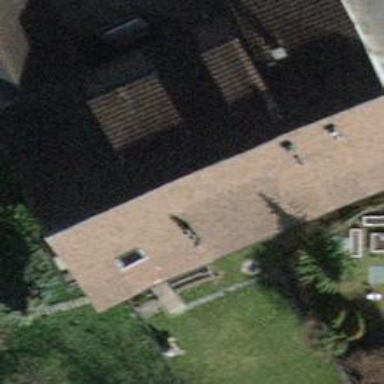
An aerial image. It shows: Terrace building.